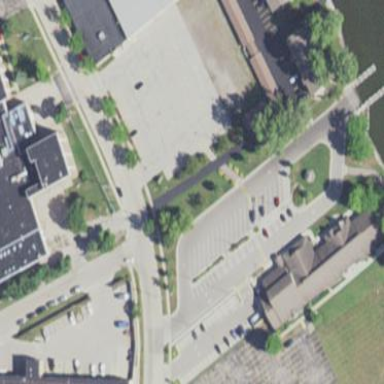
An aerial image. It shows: Parking area with surface.